Question: I am displaying some points on map using 'leafletjs'. The datasource is 'geoJSON'
Like <URL> simple sample that provided in their site.

Is it possible to use square rather than point by styling or the only way is to use 'multiPolygon' instead of 'multiPoint'?
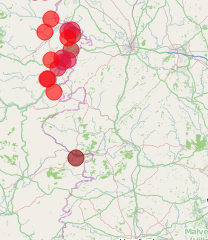
Answer: I hope this helps:
'''
<div id="map" style="width: 600px; height: 400px"></div>
'''
'''
var map = L.map('map').setView([40, -100], 15),
createSquare = function (latlng, options) {
var point = map.latLngToContainerPoint(latlng),
size = options.radius || options.size || 10,
point1 = L.point(point.x - size, point.y - size),
point2 = L.point(point.x + size, point.y + size),
latlng1 = map.containerPointToLatLng(point1),
latlng2 = map.containerPointToLatLng(point2);
return new L.rectangle([latlng1, latlng2], options);
},
points1 = {
"type": "FeatureCollection",
"features": [
{
"type": "Feature",
"geometry": {
"type": "Point",
"coordinates": [-100, 40]
}
},
{
"type": "Feature",
"geometry": {
"type": "Point",
"coordinates": [-99.999, 40]
}
}
]
},
points2 = {
"type": "FeatureCollection",
"features": [
{
"type": "Feature",
"geometry": {
"type": "Point",
"coordinates": [-100, 39.999]
}
},
{
"type": "Feature",
"geometry": {
"type": "Point",
"coordinates": [-99.999, 39.999]
}
}
]
},
layer1 = L.geoJson(points1, {
pointToLayer: function (feature, latlng) {
return new L.CircleMarker(latlng, {
radius: 10,
color: "#000",
weight: 1,
fillColor: "#F50",
fillOpacity: 0.75
});
}
}).addTo(map),
layer2 = L.geoJson(points2, {
pointToLayer: function (feature, latlng) {
return createSquare(latlng, {
radius: 10,
color: "#000",
weight: 1,
fillColor: "#0F5",
fillOpacity: 0.75
});
}
}).addTo(map);
'''

<URL> is the jsfiddle.